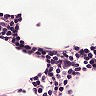
Metastatic tissue present: no